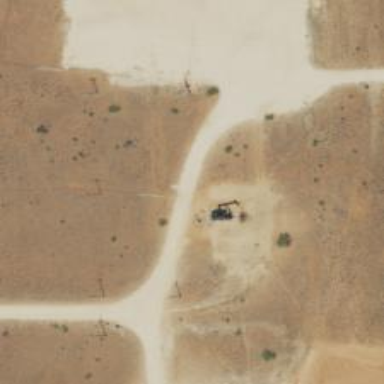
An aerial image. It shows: Petroleum well that is man-made.